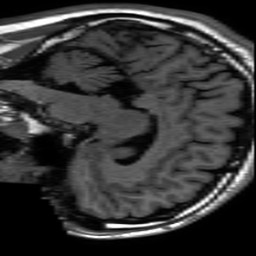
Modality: inplaneT1
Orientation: sagittal
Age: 18
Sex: male
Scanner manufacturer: ge
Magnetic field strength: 3 T
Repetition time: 2.297 s
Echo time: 0.02273 s